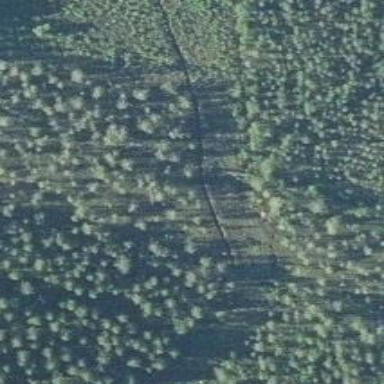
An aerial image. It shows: Track with very rough surface.